Question: I am trying to figure out why all of my data points are grouped up on the y-axis of my graph (see image below). I am trying to do multiple plots with different variables. How can I separate the values on the y-axis? Also is it possible to show the dates every quarter on the x-axis instead of showing it every year?
I am fairly new to R so your help is much appreciated
Code :
'''
library(ggplots)
library(xts)
beta<-as.data.frame(beta)
beta[,"Date"]<- as.Date(beta[,"Date"])
beta<- xts(beta,order.by=beta[,"Date"])
autoplot(beta,facets=Series~.)+ geom_point() + theme_bw()
'''
Data set:
'''
Size Value
2013-01-01 0.032715590 -0.729988962
2013-02-01 0.029004454 -0.720470432
2013-03-01 -0.005376306 -0.774927763
2013-04-01 -0.065253538 -0.832884912
2013-05-01 -0.132726778 -0.805900000
2013-06-01 -0.094694083 -0.693202747
2013-07-01 -0.067636417 -0.540439590
2013-08-01 -0.080754396 -0.523916099
2013-09-01 -0.046787938 -0.633682670
2013-10-01 -0.039442980 -0.527533014
2013-11-01 0.007652725 -0.602841925
2013-12-01 0.012766257 -0.562559325
2014-01-01 0.005465503 -0.590979360
2014-02-01 0.033734341 -0.500183338
2014-03-01 0.036242236 -0.458877891
2014-04-01 0.085039855 -0.370762659
2014-05-01 0.120012885 -0.361754453
2014-06-01 0.146198534 -0.291407100
2014-07-01 0.147598628 -0.393385963
2014-08-01 0.173900895 -0.384568303
'''
Image:

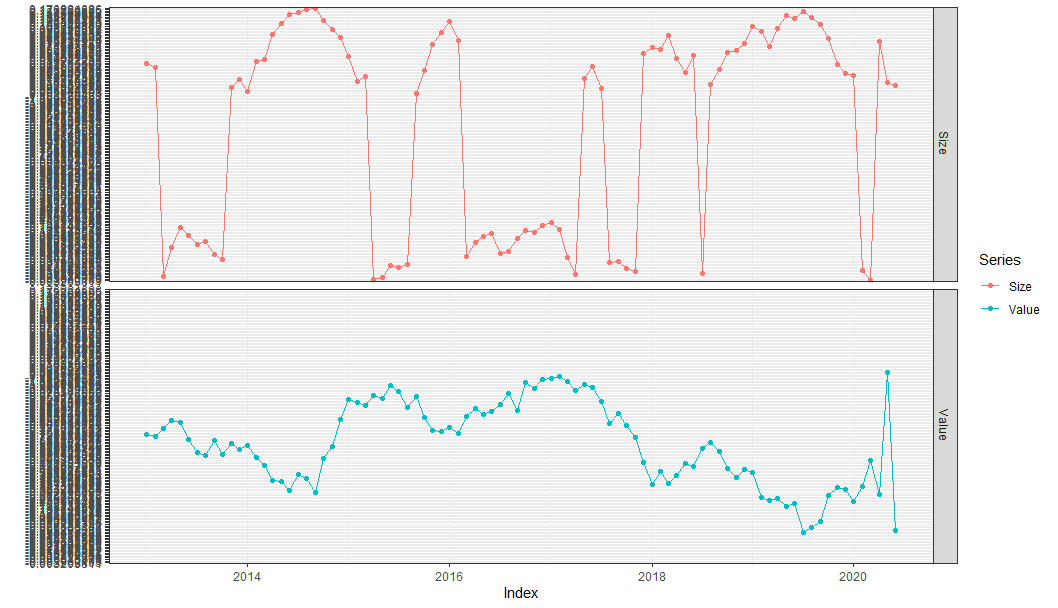
Answer: This type of problem is generally a matter of <URL>.
'''
library(tidyverse)
beta %>%
mutate(Date = as.Date(Date)) %>%
pivot_longer(
cols = c(Size, Value),
names_to = "Variable",
values_to = "Values"
) %>%
ggplot(aes(Date, Values, color = Variable)) +
geom_point() +
geom_line() +
scale_x_date(date_breaks = "3 month", date_labels = "%b %Y") +
facet_grid(Variable ~ .) +
theme_bw() +
theme(axis.text.x=element_text(angle=60, hjust=1))
'''
<URL>
'''
beta <- read.table(text = "
Date Size Value
2013-01-01 0.032715590 -0.729988962
2013-02-01 0.029004454 -0.720470432
2013-03-01 -0.005376306 -0.774927763
2013-04-01 -0.065253538 -0.832884912
2013-05-01 -0.132726778 -0.805900000
2013-06-01 -0.094694083 -0.693202747
2013-07-01 -0.067636417 -0.540439590
2013-08-01 -0.080754396 -0.523916099
2013-09-01 -0.046787938 -0.633682670
2013-10-01 -0.039442980 -0.527533014
2013-11-01 0.007652725 -0.602841925
2013-12-01 0.012766257 -0.562559325
2014-01-01 0.005465503 -0.590979360
2014-02-01 0.033734341 -0.500183338
2014-03-01 0.036242236 -0.458877891
2014-04-01 0.085039855 -0.370762659
2014-05-01 0.120012885 -0.361754453
2014-06-01 0.146198534 -0.291407100
2014-07-01 0.147598628 -0.393385963
2014-08-01 0.173900895 -0.384568303
", header = TRUE)
'''